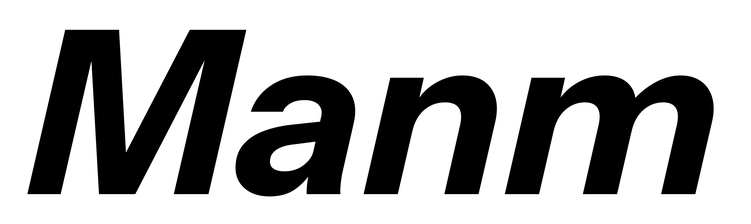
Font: InstrumentSans-Italic_Bold_Italic